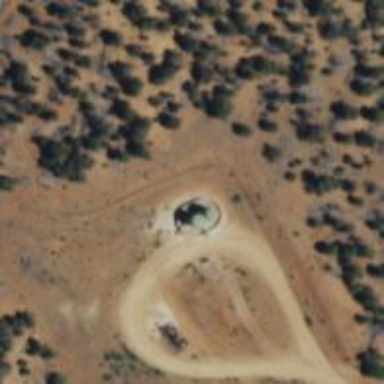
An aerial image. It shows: Storage tank with man-made structure.